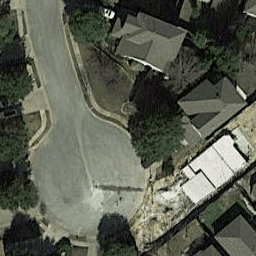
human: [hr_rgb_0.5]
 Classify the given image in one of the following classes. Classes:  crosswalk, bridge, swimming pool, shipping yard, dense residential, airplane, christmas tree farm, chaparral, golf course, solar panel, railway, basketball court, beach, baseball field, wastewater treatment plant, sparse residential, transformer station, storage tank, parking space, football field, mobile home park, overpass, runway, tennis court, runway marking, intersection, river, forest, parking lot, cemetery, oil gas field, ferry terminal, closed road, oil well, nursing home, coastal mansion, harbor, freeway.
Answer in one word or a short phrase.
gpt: closed road